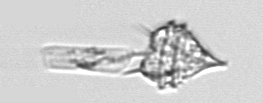
Label: Protoperidinium